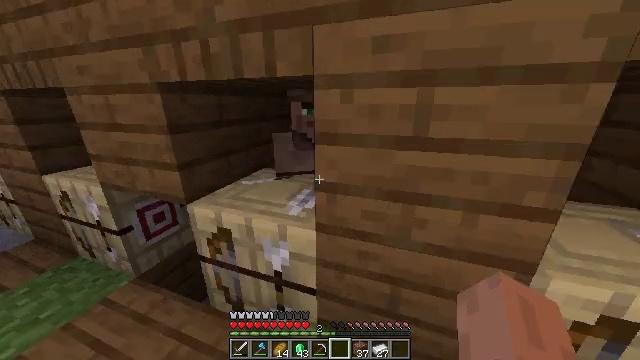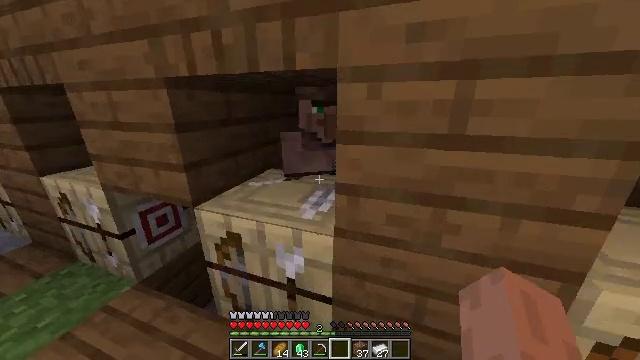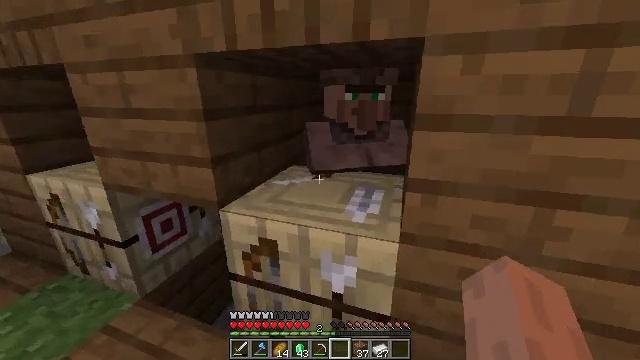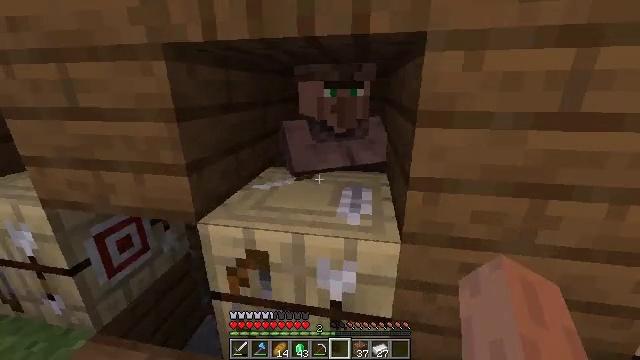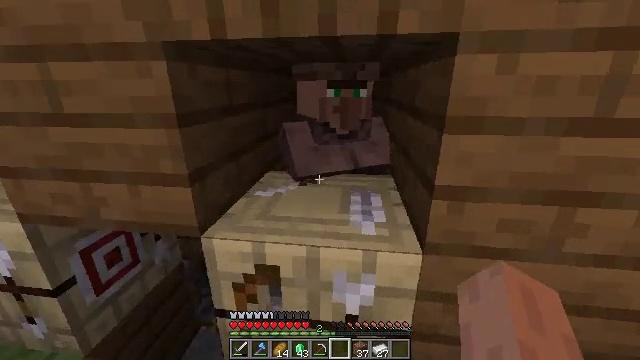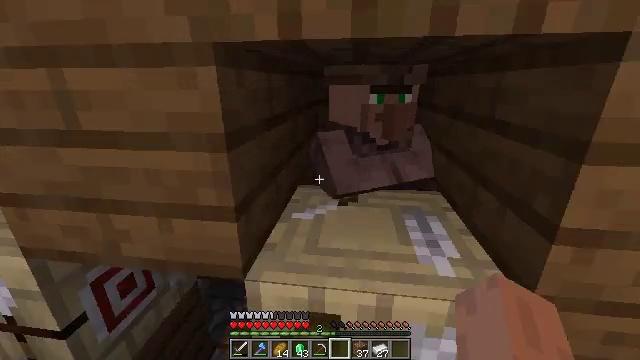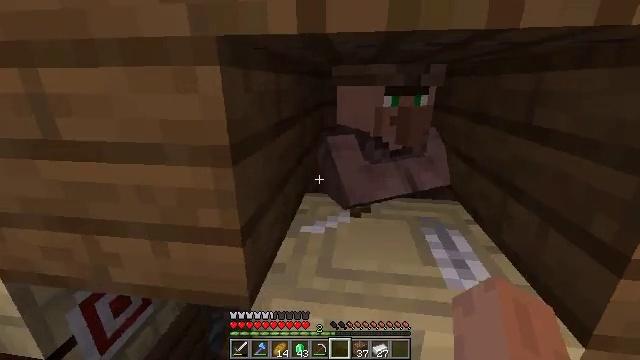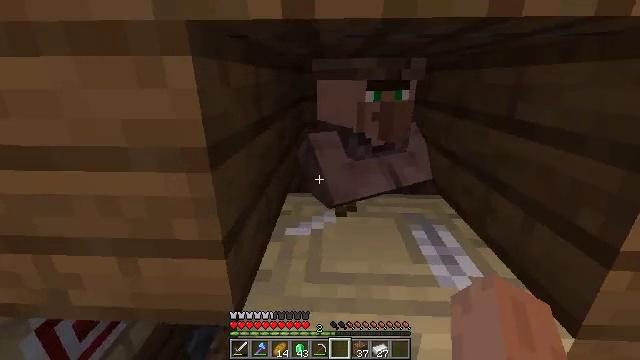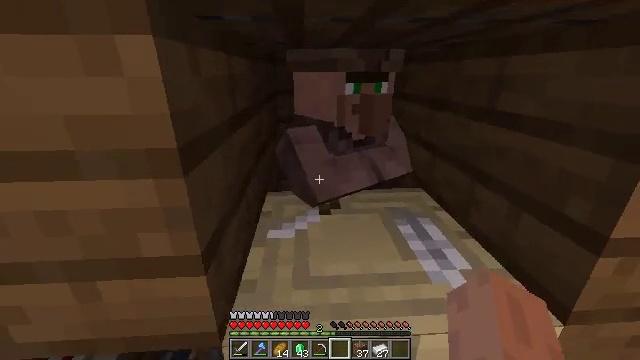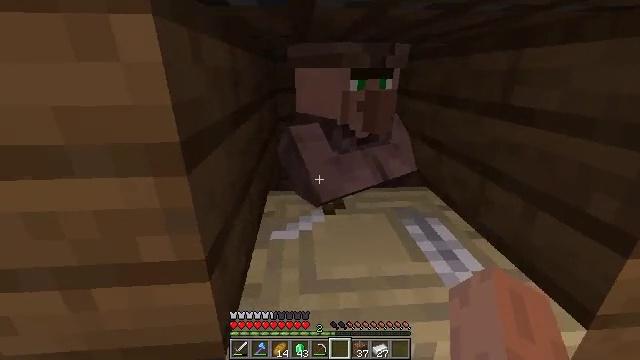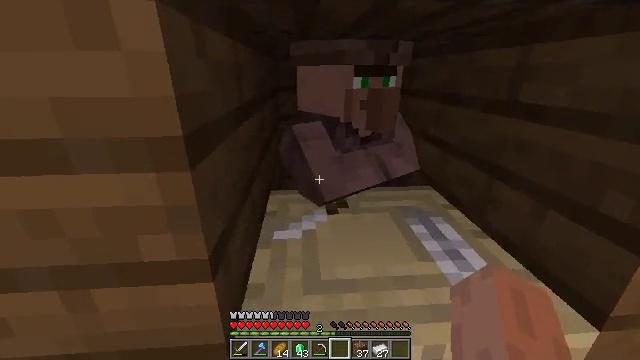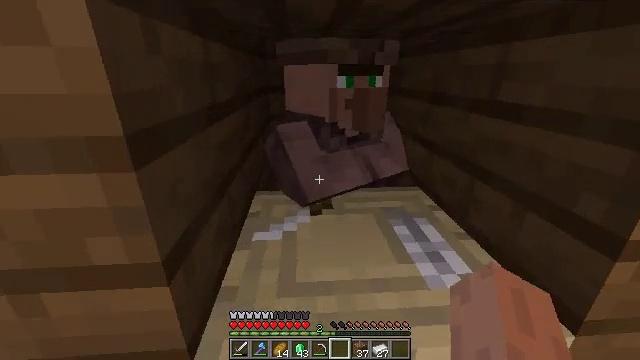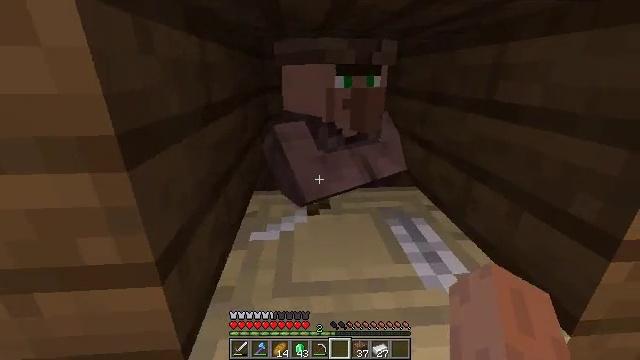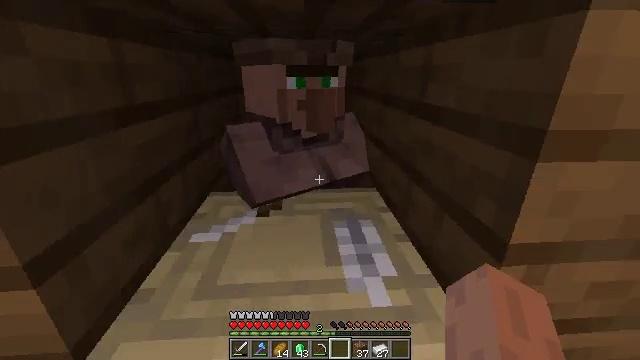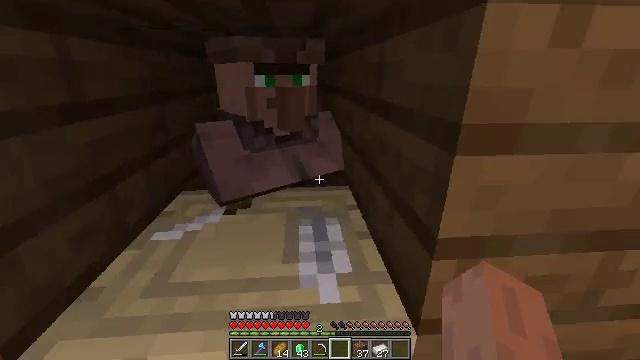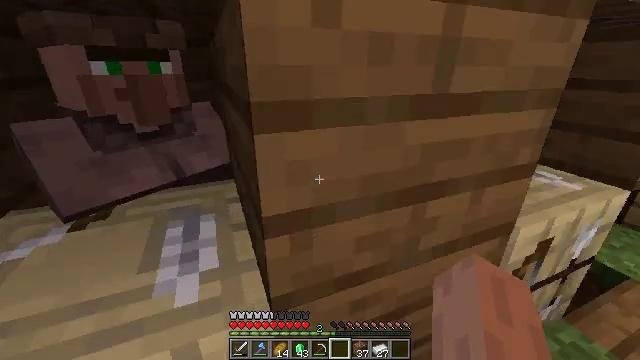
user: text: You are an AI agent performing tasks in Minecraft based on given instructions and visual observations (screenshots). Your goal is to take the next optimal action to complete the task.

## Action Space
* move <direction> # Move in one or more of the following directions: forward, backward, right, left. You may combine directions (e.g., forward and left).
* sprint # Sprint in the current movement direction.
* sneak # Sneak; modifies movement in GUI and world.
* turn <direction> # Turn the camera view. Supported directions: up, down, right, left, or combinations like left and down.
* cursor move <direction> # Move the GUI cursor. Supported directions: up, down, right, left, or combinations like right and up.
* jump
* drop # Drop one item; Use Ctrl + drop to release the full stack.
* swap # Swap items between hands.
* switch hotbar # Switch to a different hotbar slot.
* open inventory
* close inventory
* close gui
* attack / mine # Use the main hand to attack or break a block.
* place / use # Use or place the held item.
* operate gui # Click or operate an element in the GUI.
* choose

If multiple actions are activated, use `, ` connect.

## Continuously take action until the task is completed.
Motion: motion action
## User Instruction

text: Left click on the fletching table to mine it.
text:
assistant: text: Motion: move left
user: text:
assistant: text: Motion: move left
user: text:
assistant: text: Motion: move forward and move left, turn right
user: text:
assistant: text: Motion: move forward and move left, turn right
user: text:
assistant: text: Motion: move forward and move left
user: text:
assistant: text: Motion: move forward
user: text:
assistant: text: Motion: turn right
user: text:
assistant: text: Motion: turn right and down
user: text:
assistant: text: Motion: no_op
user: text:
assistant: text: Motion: no_op
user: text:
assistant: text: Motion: move right
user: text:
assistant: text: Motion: move right
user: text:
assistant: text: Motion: move right
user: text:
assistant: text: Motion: move right
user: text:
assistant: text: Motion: move right, turn right and down
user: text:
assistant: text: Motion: move right, turn right and down
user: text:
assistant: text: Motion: move right, turn right and down
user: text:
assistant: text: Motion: move right
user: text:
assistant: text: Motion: move right, turn left and down
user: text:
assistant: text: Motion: move right, turn left
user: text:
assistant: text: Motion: move right, turn left
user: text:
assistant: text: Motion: move right, turn left
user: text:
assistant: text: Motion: turn left and up
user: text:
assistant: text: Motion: move forward, turn left
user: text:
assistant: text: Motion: move forward
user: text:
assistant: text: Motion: move forward
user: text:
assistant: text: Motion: turn left
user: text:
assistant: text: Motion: no_op
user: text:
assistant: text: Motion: no_op
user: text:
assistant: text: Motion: no_op